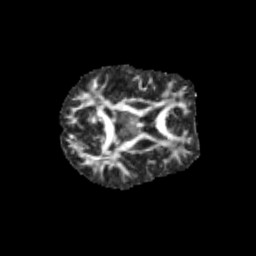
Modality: FA
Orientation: axial
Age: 12
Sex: female
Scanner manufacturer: siemens
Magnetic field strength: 3 T
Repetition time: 3.8 s
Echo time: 0.07 s